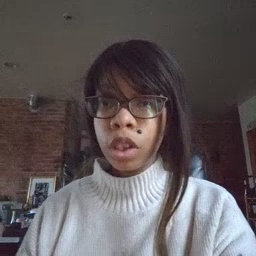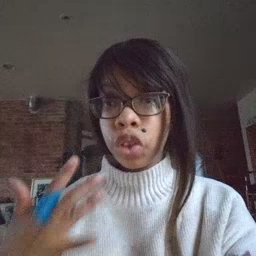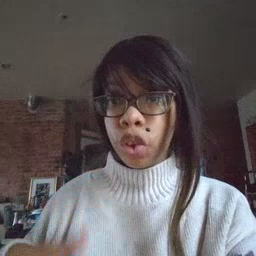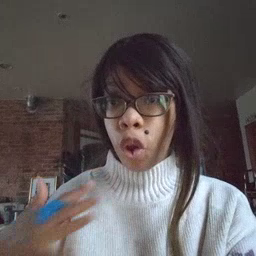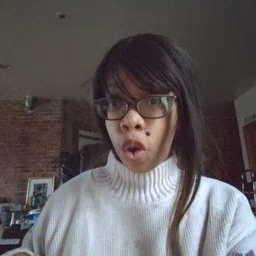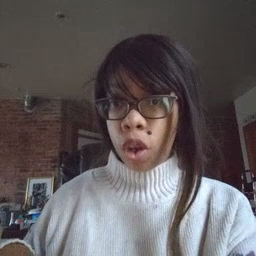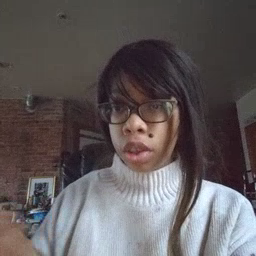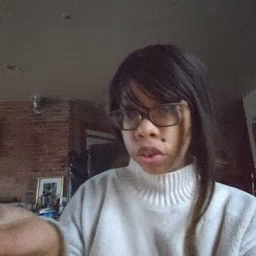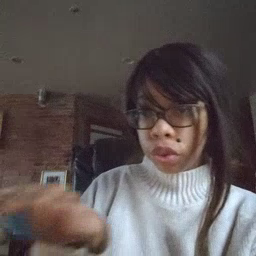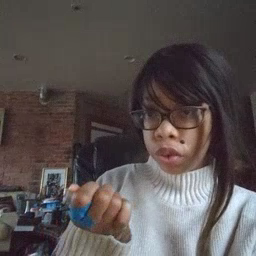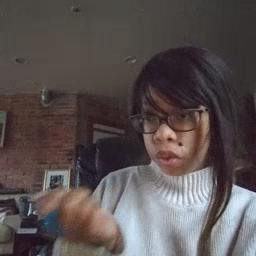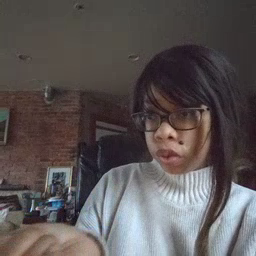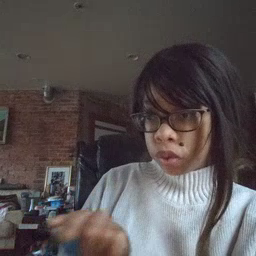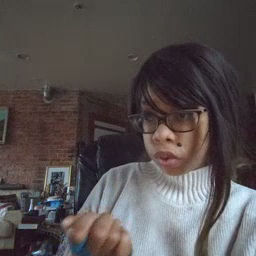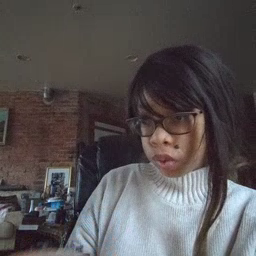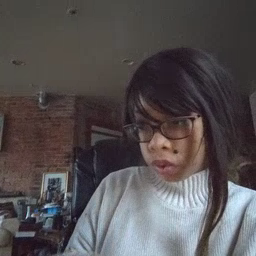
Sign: drawer